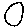
Label: circle